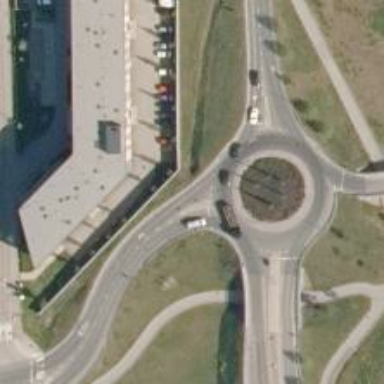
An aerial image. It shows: Secondary road made of asphalt leading to roundabout.